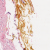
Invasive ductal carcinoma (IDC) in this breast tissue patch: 0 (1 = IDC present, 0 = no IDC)